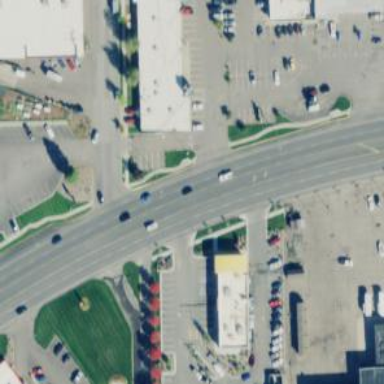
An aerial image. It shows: Unmarked crossing on the road.